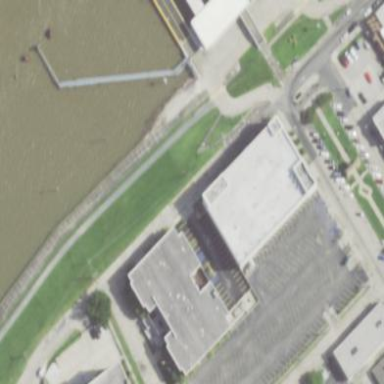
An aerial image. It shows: Courthouse building.